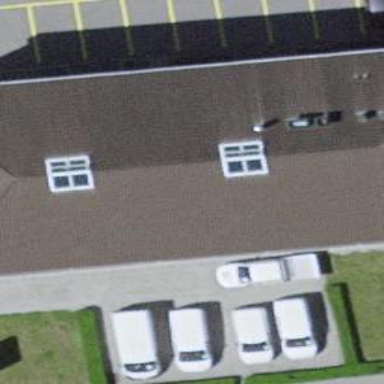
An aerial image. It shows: Building with hipped roof shape.